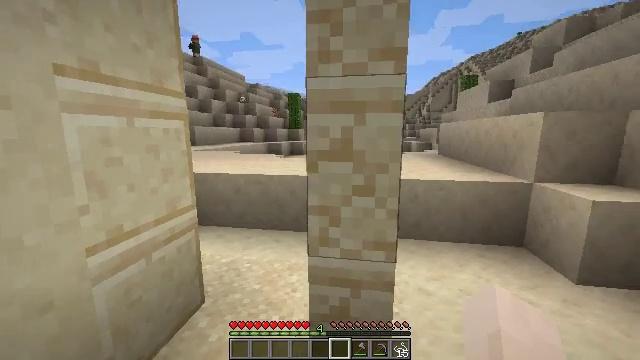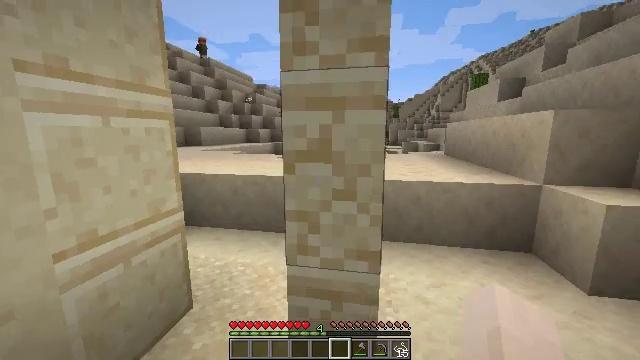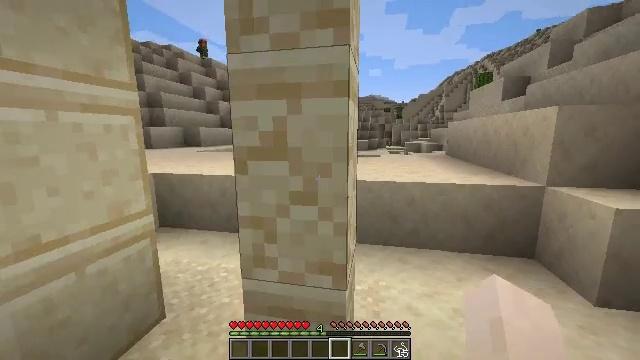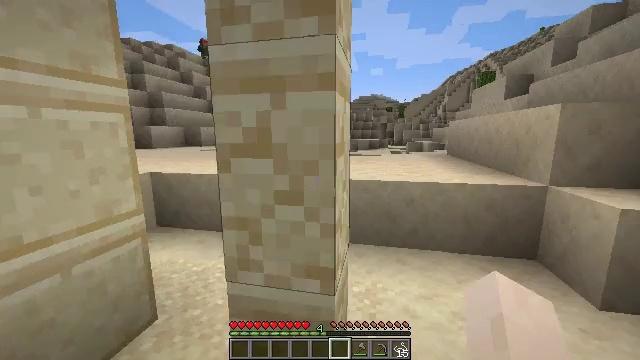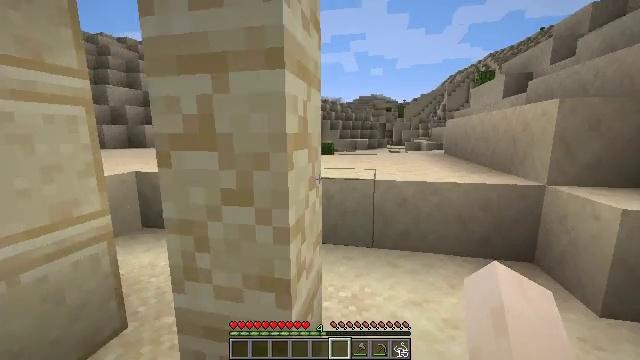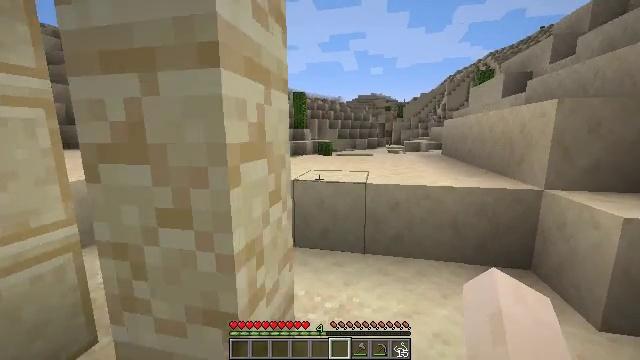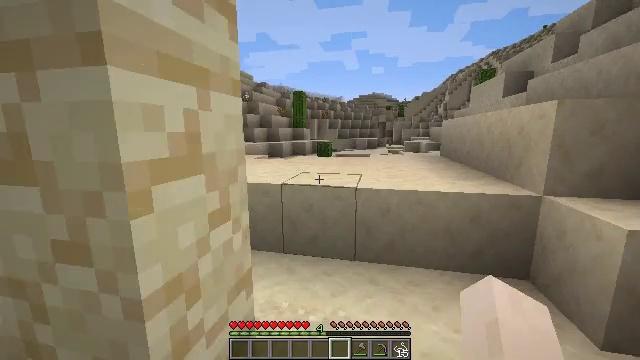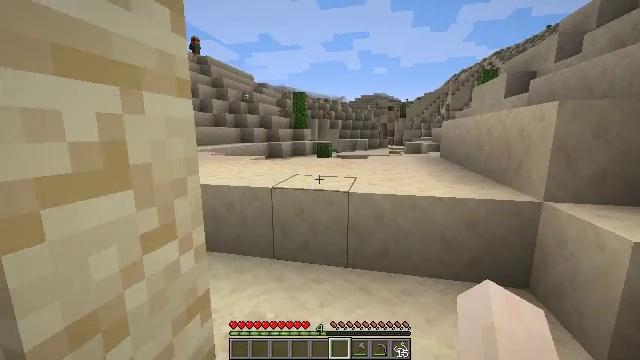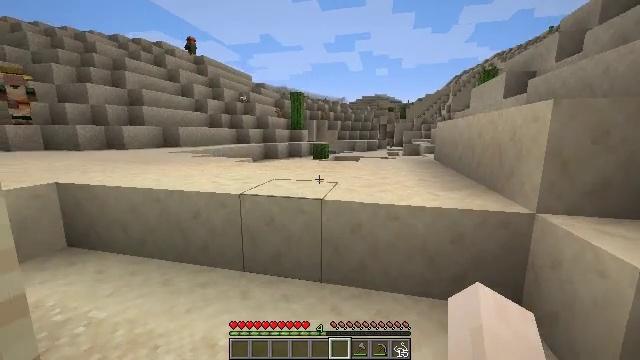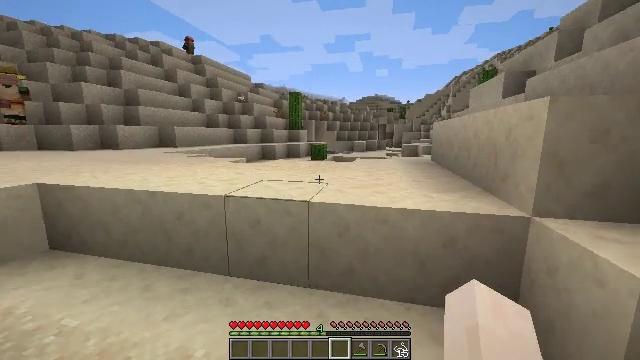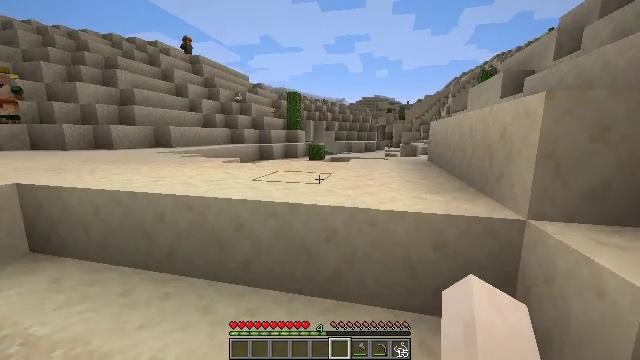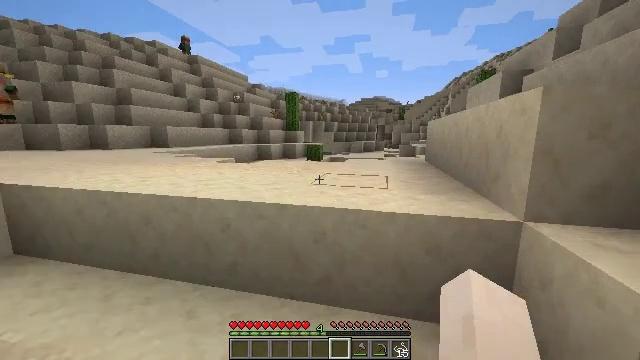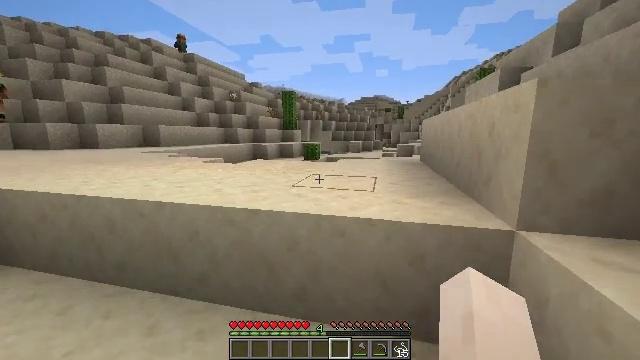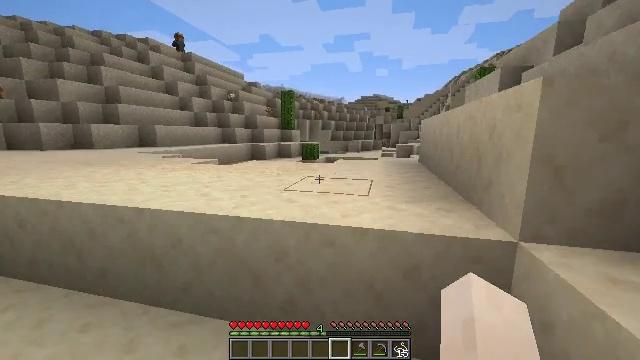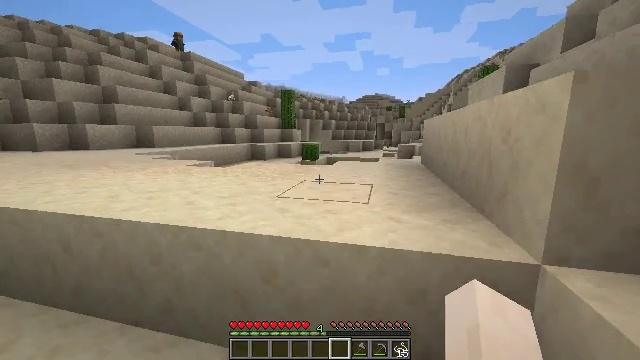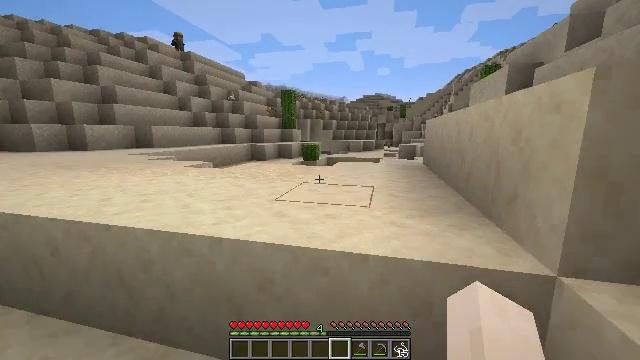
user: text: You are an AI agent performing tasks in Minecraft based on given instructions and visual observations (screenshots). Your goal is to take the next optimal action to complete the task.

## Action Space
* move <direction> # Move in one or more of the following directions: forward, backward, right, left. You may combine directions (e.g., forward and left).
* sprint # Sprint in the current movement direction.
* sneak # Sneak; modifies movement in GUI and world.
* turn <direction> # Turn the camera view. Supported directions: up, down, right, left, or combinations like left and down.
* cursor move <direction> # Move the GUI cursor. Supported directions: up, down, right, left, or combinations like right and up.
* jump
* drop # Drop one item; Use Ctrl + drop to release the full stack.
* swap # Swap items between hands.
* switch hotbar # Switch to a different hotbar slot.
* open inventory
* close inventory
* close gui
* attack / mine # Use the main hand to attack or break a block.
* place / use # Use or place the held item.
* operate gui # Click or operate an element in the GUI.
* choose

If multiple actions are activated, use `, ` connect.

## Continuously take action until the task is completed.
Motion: motion action
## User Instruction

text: Kill mobs.
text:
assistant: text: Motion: move forward and move right, turn left
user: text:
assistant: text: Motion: move forward and move right
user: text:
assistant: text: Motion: move forward and move right
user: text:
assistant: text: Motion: move forward and move right
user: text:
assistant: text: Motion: move forward and move right
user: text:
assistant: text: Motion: move forward and move right
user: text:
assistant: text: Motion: move forward and move right
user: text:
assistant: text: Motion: move forward and move right
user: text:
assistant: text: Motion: move forward and move right
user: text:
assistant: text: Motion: move forward and move right
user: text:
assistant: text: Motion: move forward and move right
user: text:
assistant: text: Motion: move forward and move right
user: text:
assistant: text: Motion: move forward
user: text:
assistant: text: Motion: move forward
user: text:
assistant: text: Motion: move forward
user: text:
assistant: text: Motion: move forward
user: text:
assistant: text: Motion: move forward
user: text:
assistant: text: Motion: move forward, sprint, jump
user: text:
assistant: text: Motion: move forward, sprint, turn left, jump
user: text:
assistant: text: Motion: move forward and move right, sprint, turn left, jump
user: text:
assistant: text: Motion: move forward and move right, sprint, turn left, jump
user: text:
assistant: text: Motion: move forward and move right, sprint, turn left, jump
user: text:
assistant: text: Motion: move forward and move right, sprint, turn left
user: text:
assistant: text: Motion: move forward and move right, sprint, turn left
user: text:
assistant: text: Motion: move forward and move right, sprint
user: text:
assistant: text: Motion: move forward and move right, sprint
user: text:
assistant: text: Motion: move forward and move right, sprint
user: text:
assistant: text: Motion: move forward and move right, sprint
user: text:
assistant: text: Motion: move forward and move right, sprint
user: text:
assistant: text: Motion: move forward and move right, sprint